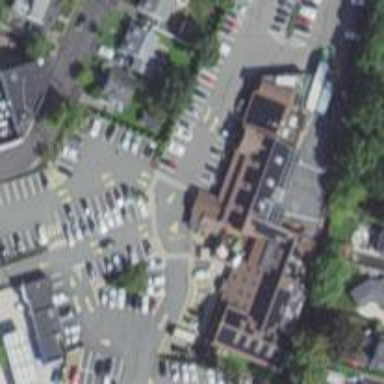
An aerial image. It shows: Supermarket.